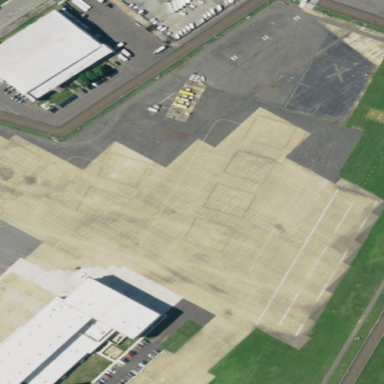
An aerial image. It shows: Apron at the airport.